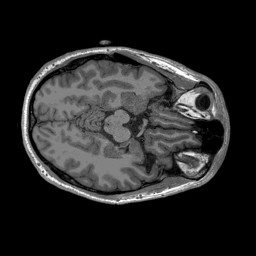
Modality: T1w
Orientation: axial
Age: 25
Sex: male
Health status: ill